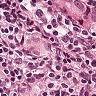
Metastatic tissue present: yes